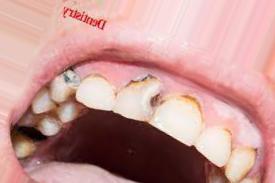
Condition: Caries